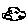
Label: car